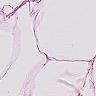
Metastatic tissue present: no